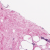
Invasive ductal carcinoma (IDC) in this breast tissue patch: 0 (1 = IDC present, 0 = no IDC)